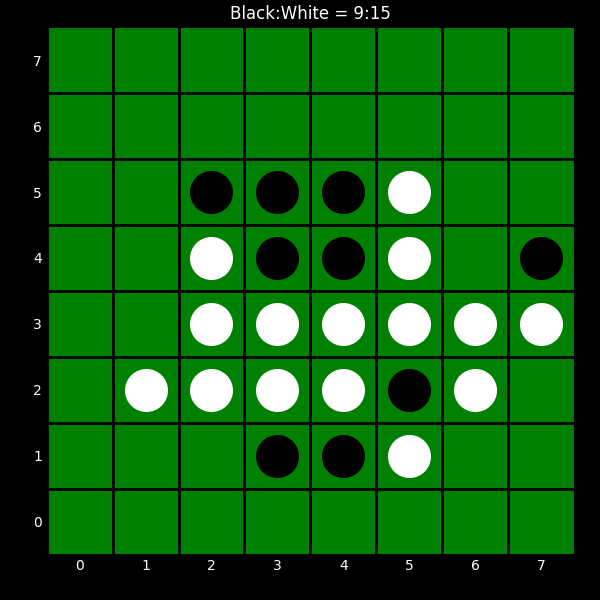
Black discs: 9
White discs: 15